Field crop: maize
Growth stage: 2
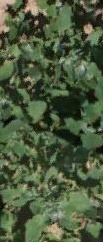
Species: chenopodium